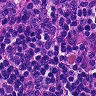
Metastatic tissue present: no